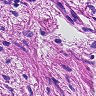
Metastatic tissue present: no